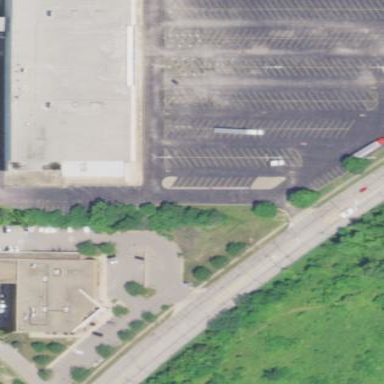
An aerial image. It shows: Parking area.